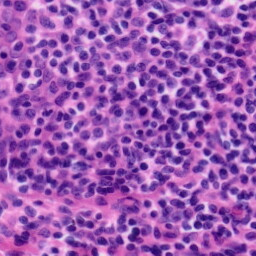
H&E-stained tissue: Tonsil